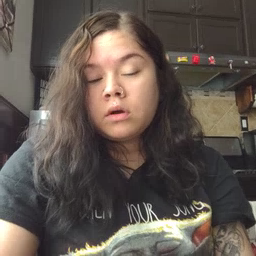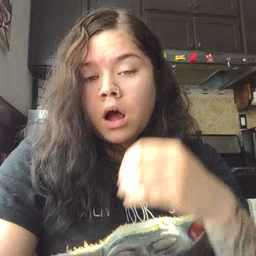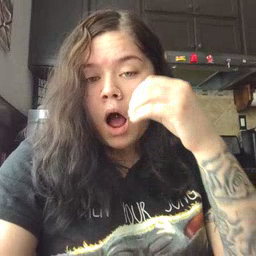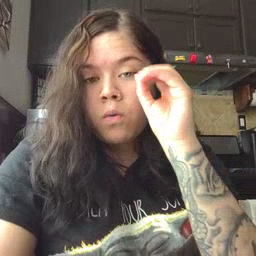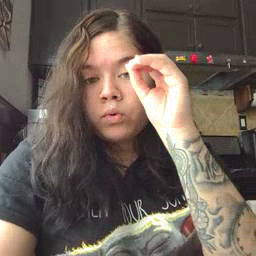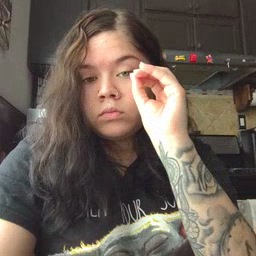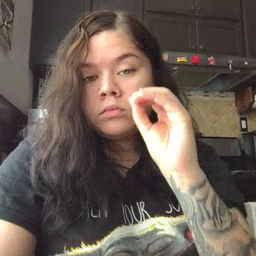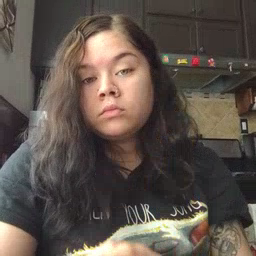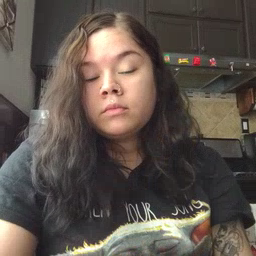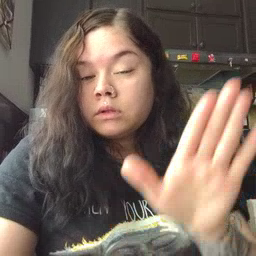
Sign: owl